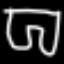
Label: pants